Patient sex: M
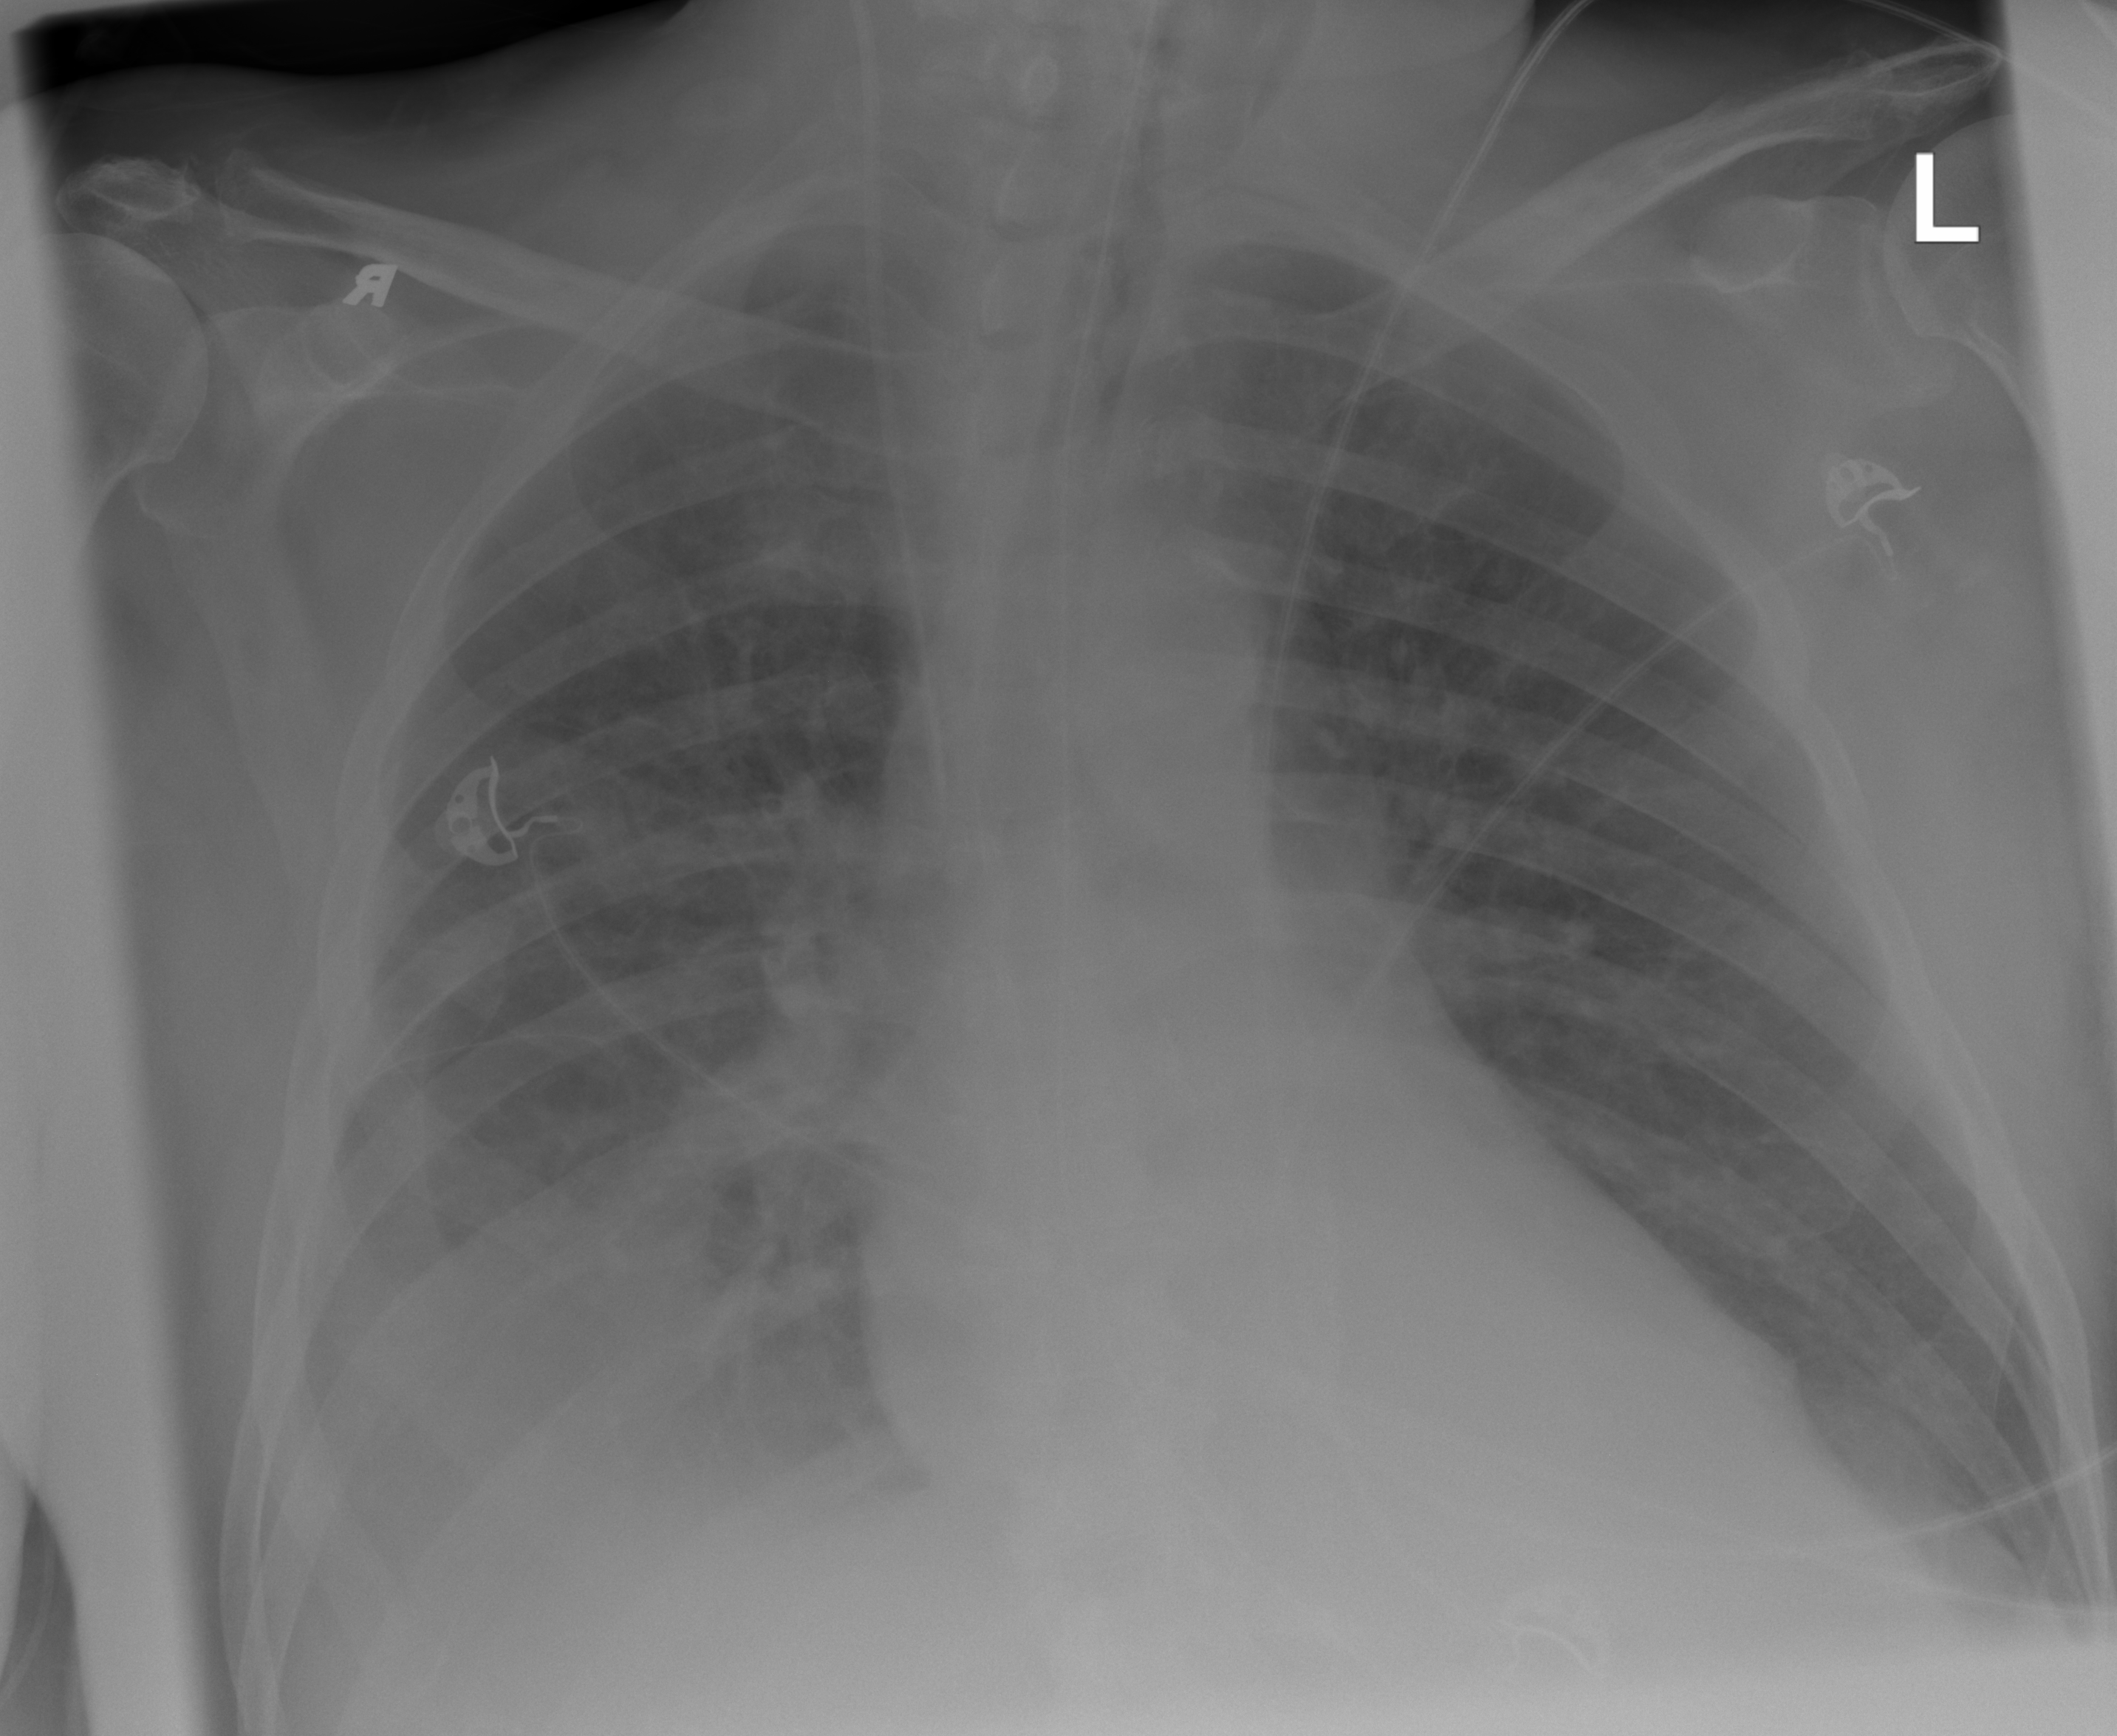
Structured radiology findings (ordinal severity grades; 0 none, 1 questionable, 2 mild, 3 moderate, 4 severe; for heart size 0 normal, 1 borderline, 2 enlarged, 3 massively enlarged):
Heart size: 0
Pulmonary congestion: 2
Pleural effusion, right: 3
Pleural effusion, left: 3
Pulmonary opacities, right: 0
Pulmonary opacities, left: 0
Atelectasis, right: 2
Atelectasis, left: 2